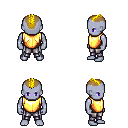
a pixel art fantasy rpg character, male body template, dark elf, purple skin, gold chest armor, metal pants, blonde short mohawk hairstyle, four views (front, back, left, right), 2x2 character sprite sheet, small pixel art, hard edges, no anti-aliasing